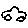
Label: car